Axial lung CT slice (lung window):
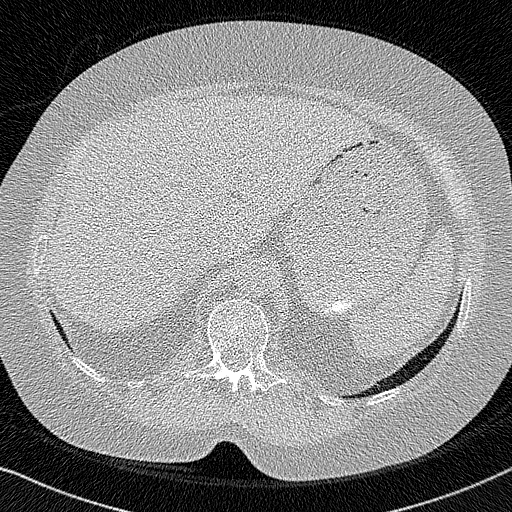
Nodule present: no